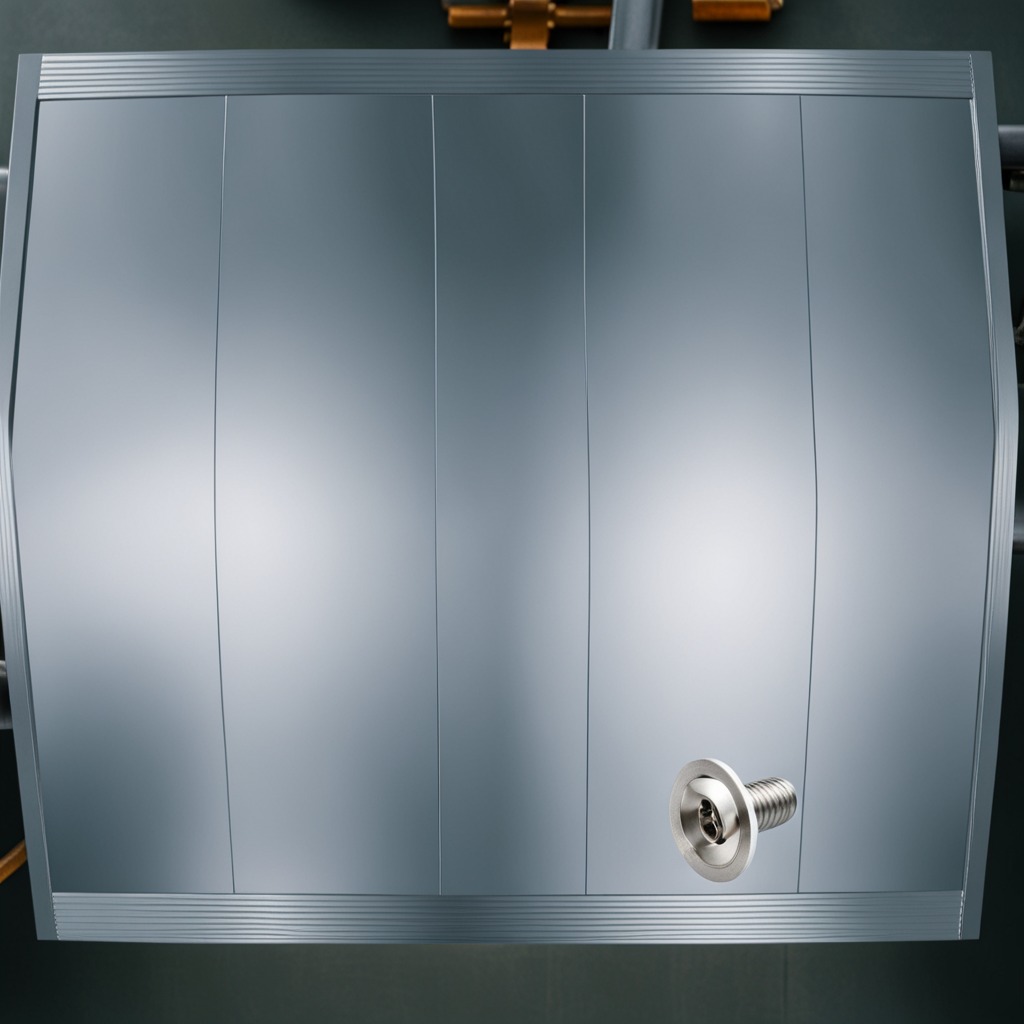
A metal screw is lying on the toolbox surface in an airplane hangar workshop 8K.